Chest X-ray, AP view. Patient: 46 years old, sex M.
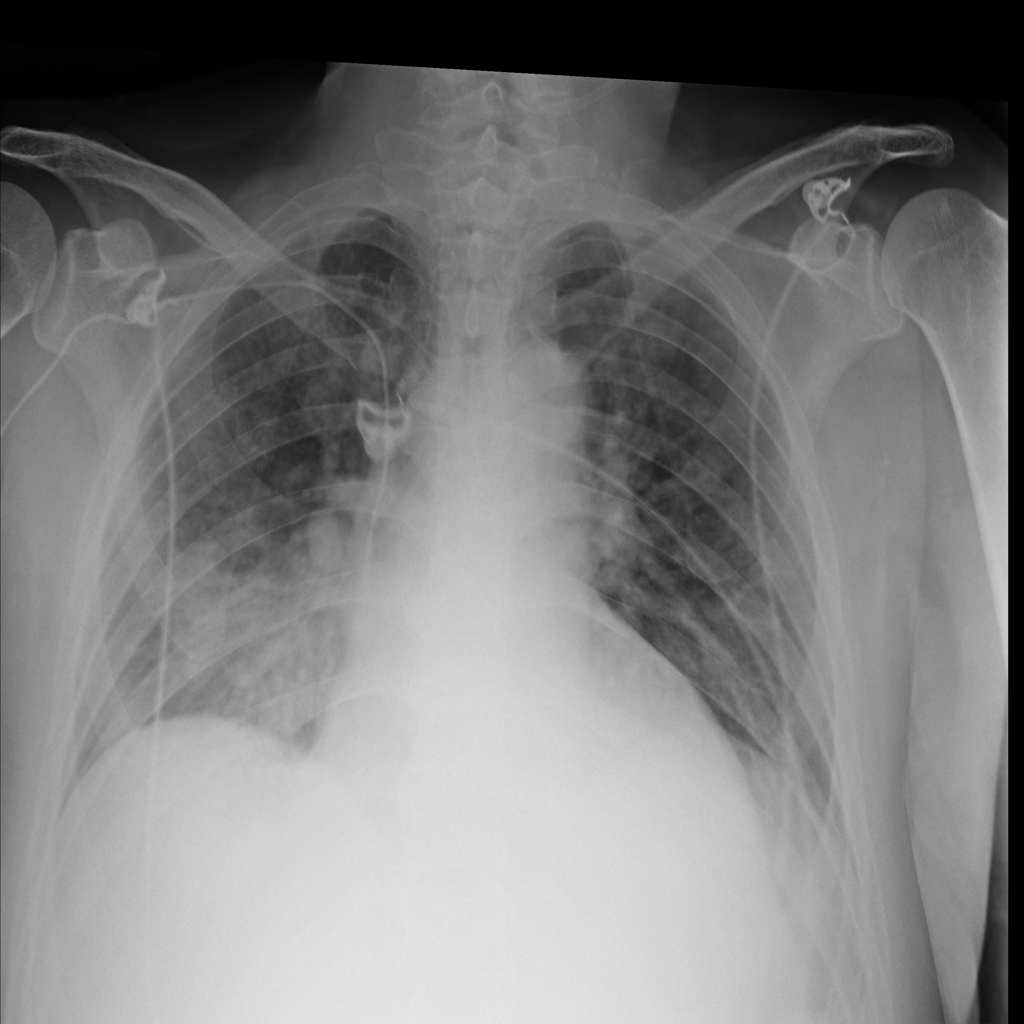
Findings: Atelectasis, Effusion, Infiltration